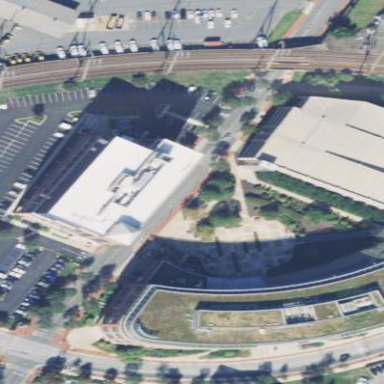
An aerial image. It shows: Office building.